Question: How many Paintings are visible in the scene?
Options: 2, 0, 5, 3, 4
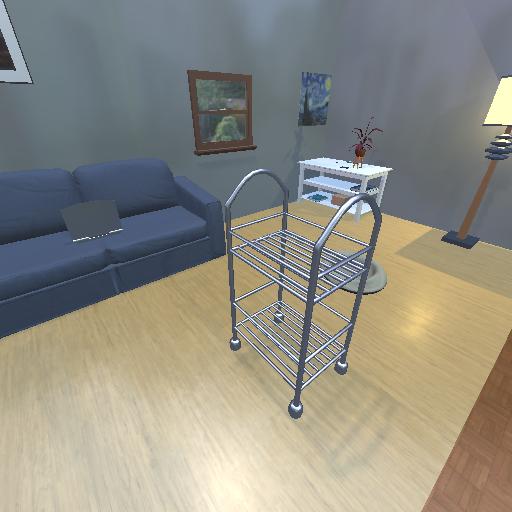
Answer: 2